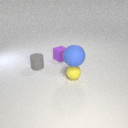
small yellow rubber sphere below large blue rubber sphere